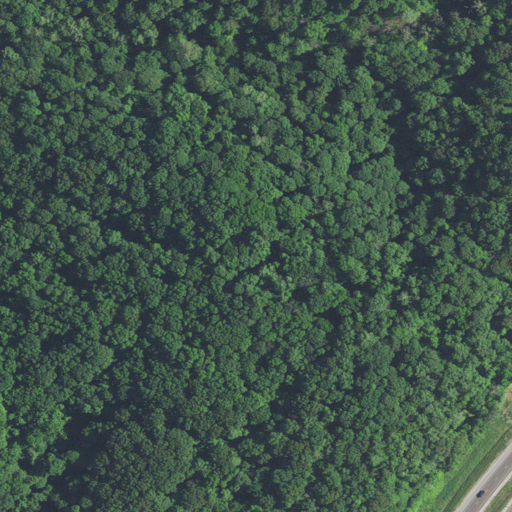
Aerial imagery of mountain in Indiana named Maxwell Hill containing deciduous forest, open development, medium intensity development, and low intensity development